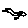
Label: bird